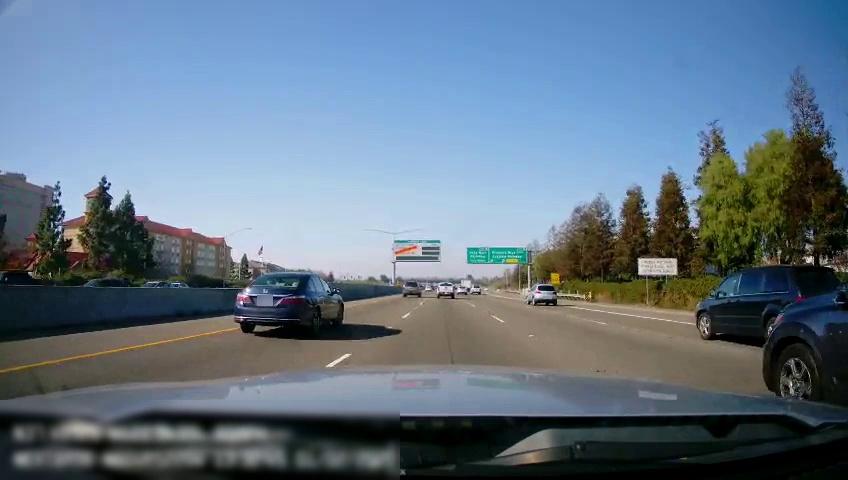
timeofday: Day
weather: Sunny
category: Drivable Space
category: Vehicles | Car
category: Vehicles | SUV
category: Vehicles | SUV
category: Vehicles | Truck
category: Vehicles | SUV
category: Vehicles | SUV
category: Vehicles | Car
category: Vehicles | Other LV
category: Vehicles | SUV
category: Vehicles | Truck
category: Vehicles | Car
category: Vehicles | Car
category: Vehicles | Car
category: Lanes | Alternate Lane
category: Lanes | Current Lane
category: Lanes | Current Lane
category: Lanes | Alternate Lane
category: Lanes | Alternate Lane
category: Traffic | Signs
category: Traffic | Signs